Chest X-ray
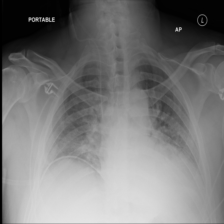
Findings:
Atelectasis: negative
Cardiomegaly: negative
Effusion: negative
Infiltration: negative
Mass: negative
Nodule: negative
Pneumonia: negative
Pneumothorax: negative
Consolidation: negative
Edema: negative
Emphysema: negative
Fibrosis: negative
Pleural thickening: negative
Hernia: negative